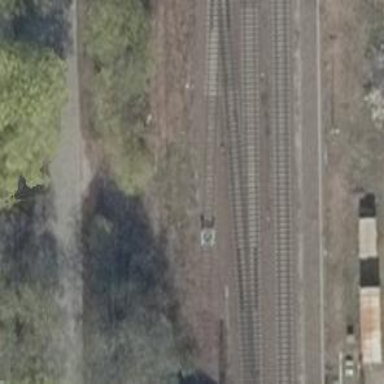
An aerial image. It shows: Railway yard.